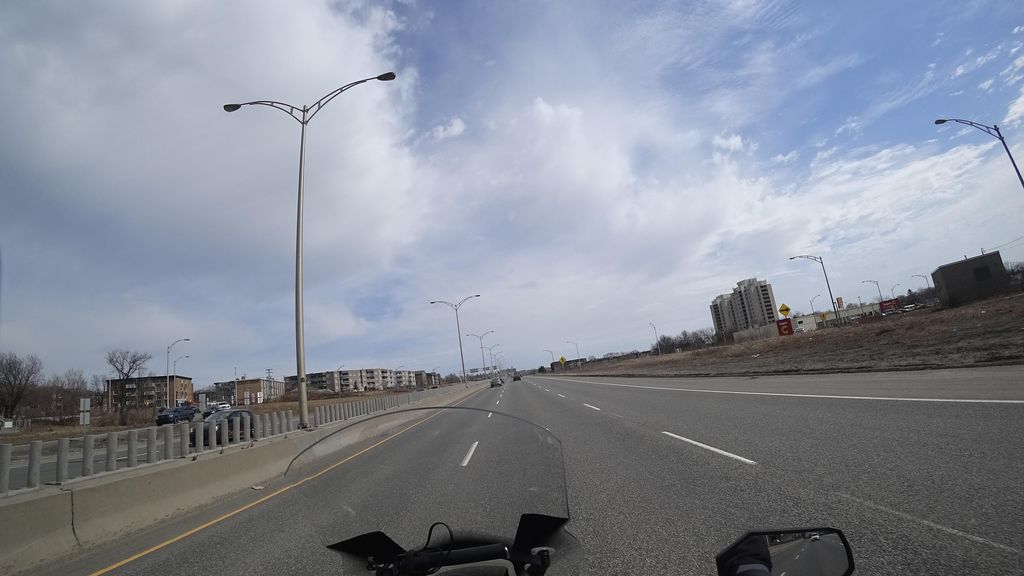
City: quebec_city